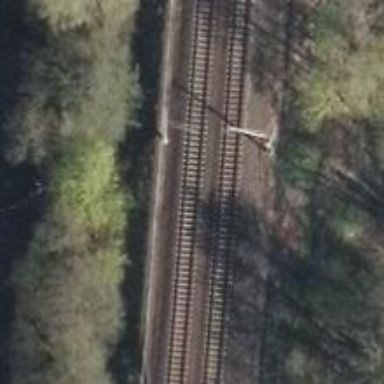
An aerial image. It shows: Milestone along the railway with catenary mast.